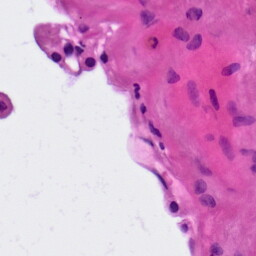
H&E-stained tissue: Lung